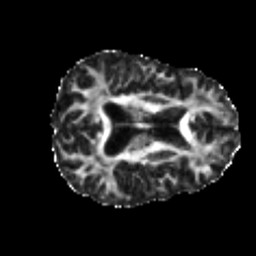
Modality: FA
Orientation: axial
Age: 26
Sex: male
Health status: healthy
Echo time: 0.074 s